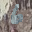
Label: 6